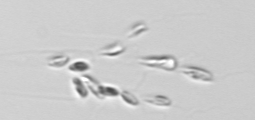
Label: Dinobryon